Brain MRI, t1w sequence, axial 2D slice.
Patient: age 29, sex M, weight 95 kg, height 1.95 m
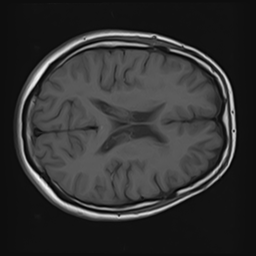